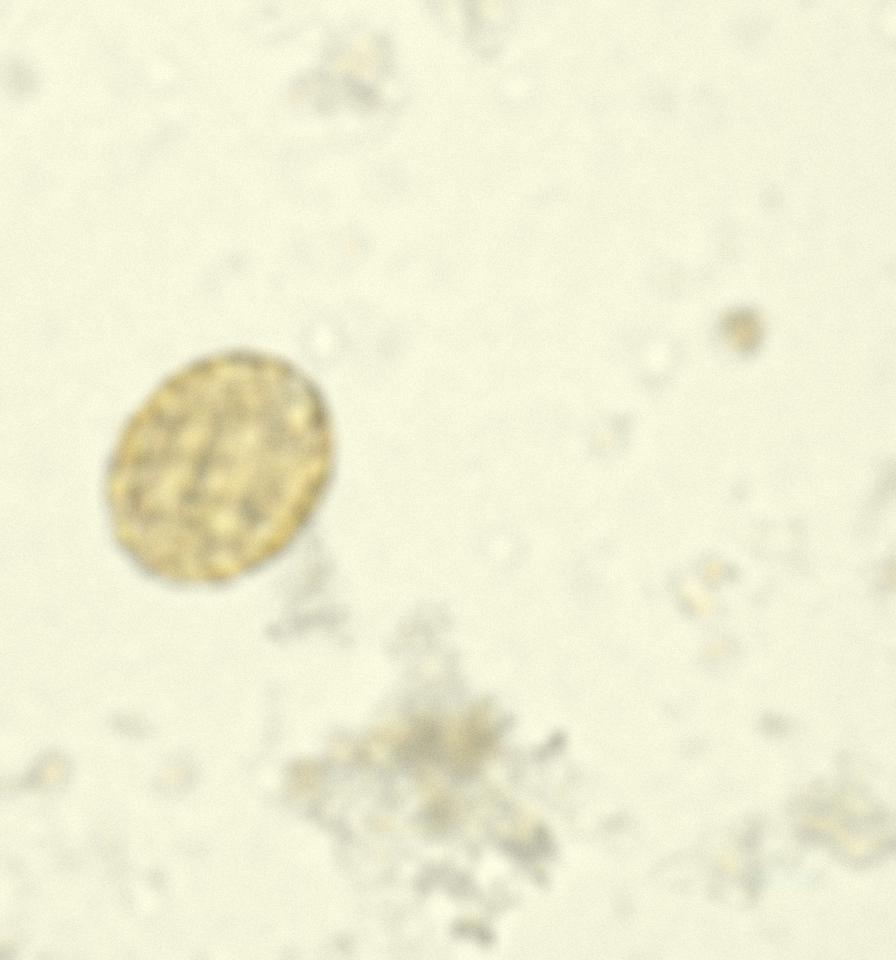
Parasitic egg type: Ascaris lumbricoides